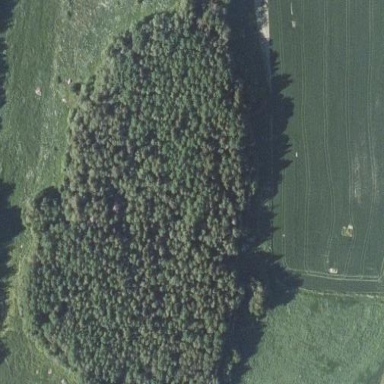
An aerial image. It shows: Forest dominated by needle-leaved trees.